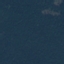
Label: Forest